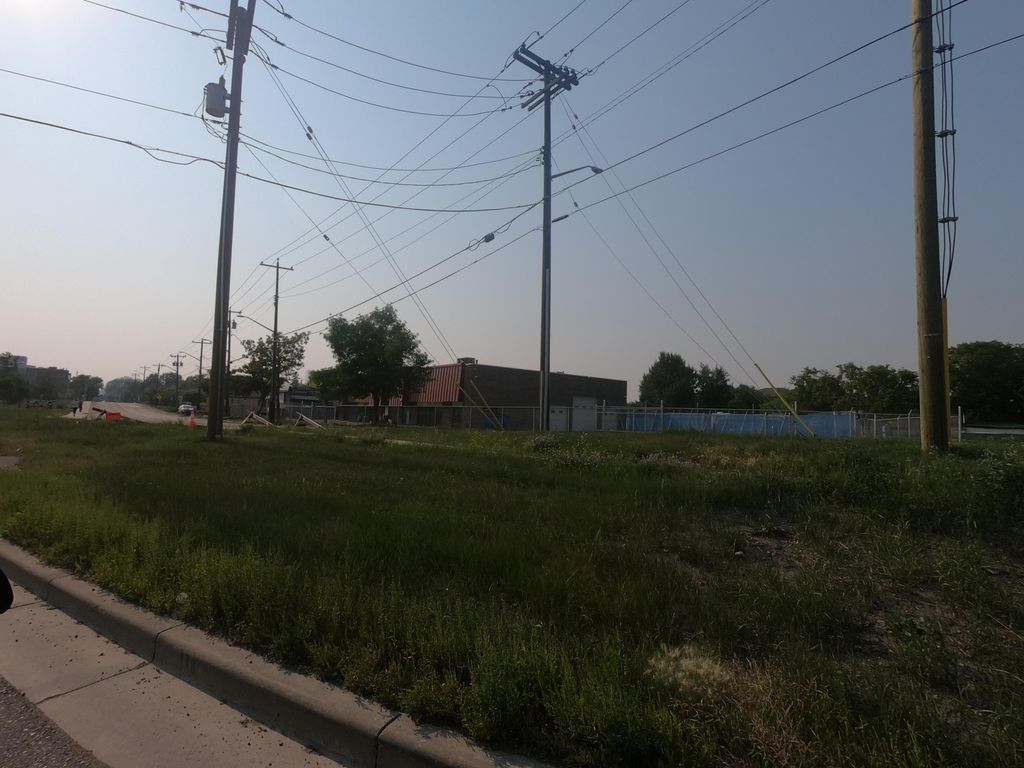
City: calgary